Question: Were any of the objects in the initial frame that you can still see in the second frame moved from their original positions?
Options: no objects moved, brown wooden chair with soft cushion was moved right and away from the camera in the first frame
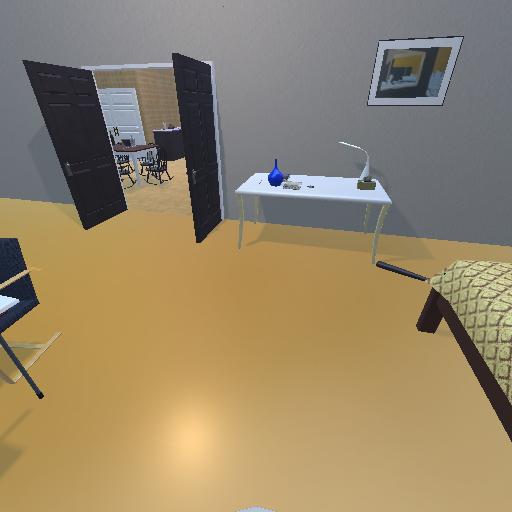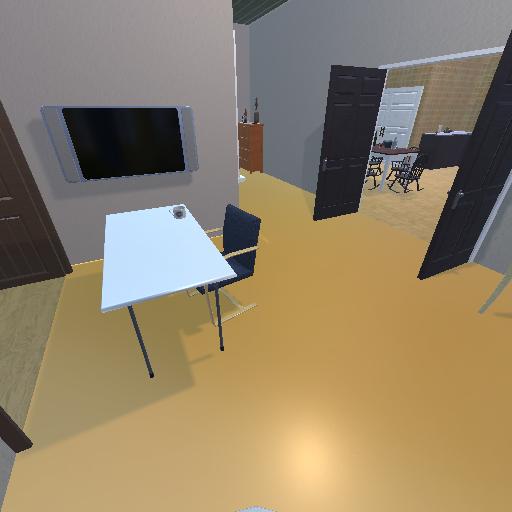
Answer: no objects moved